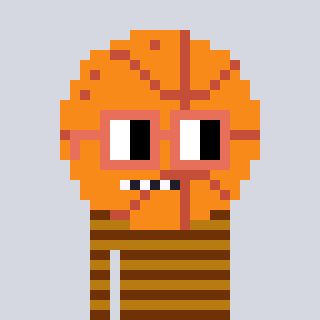
a pixel art character with square orange glasses, a basketball-shaped head and a gold-colored body on a cool background